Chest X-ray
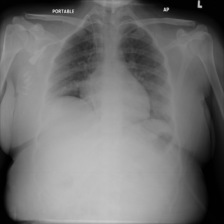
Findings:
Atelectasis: negative
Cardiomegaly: negative
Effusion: negative
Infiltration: negative
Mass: negative
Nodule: negative
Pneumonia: negative
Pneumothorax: negative
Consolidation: negative
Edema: negative
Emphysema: negative
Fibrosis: negative
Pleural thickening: negative
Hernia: negative